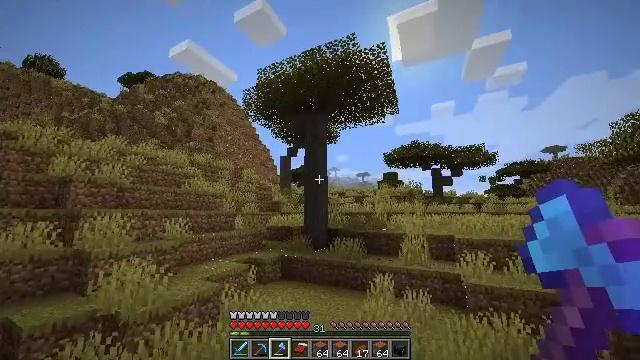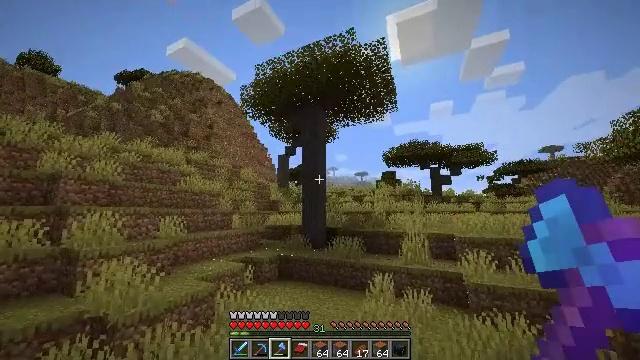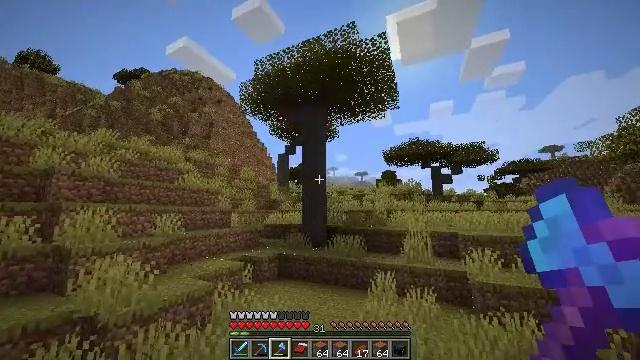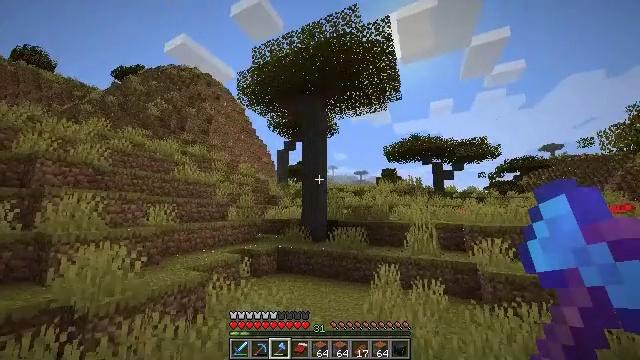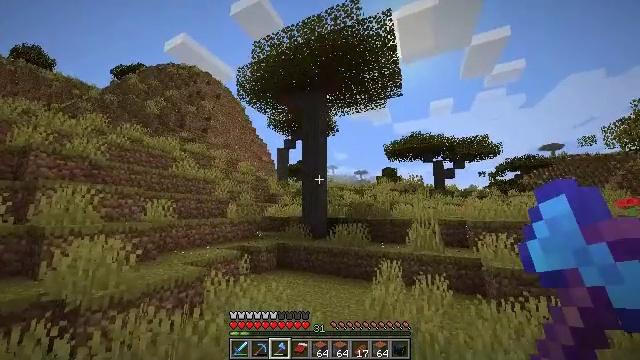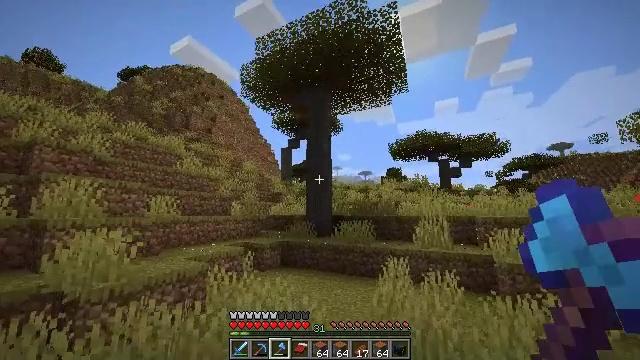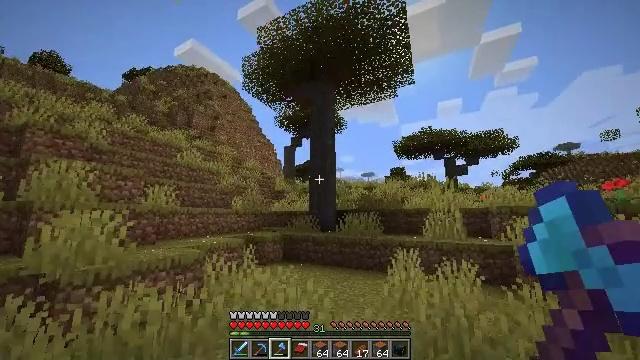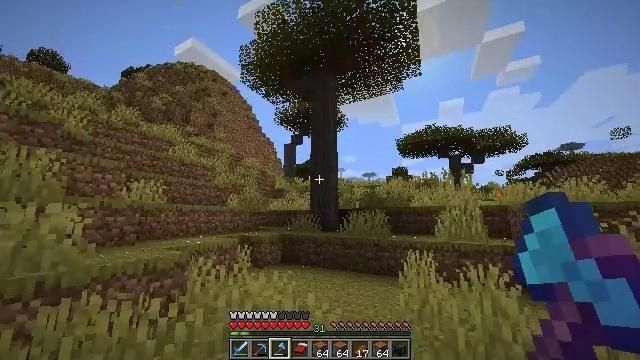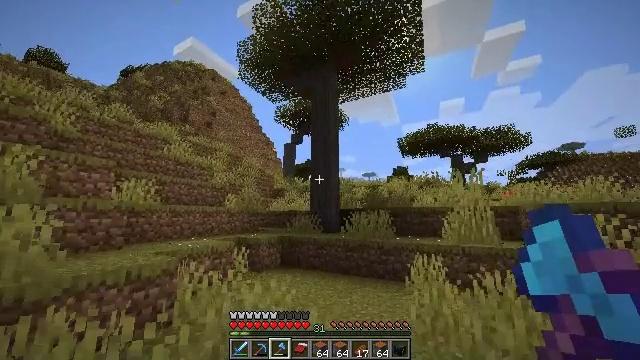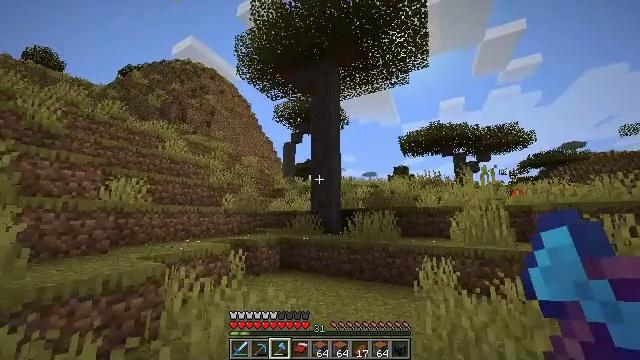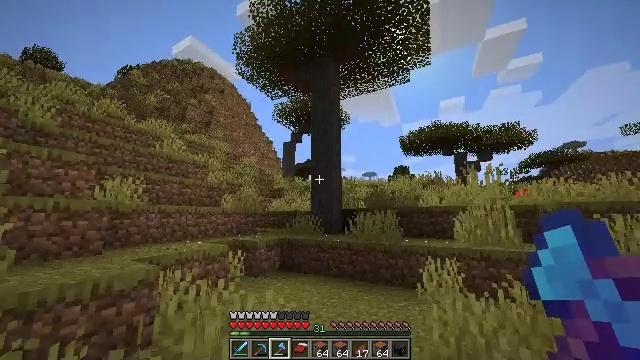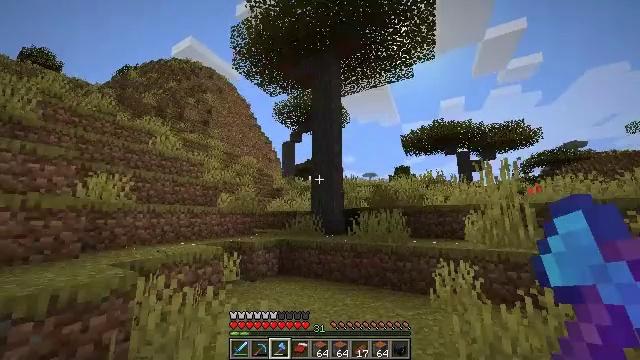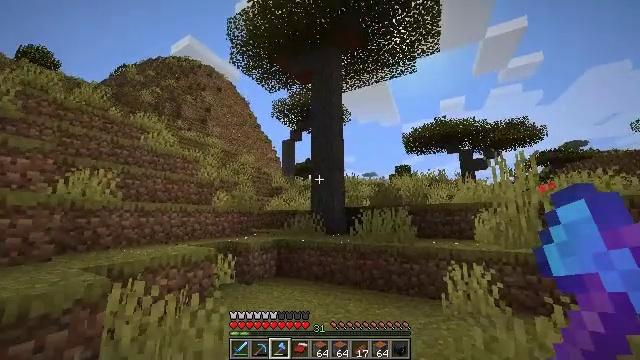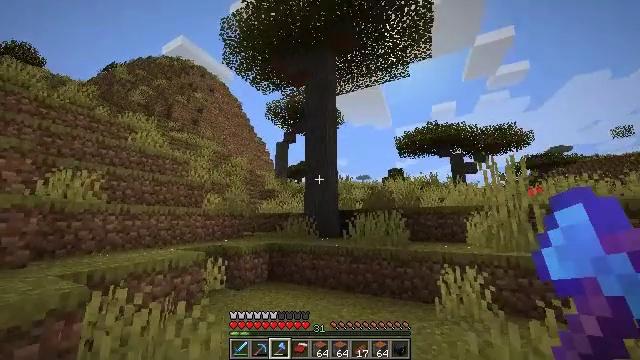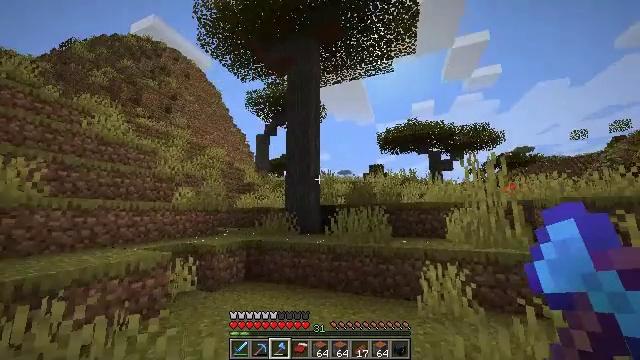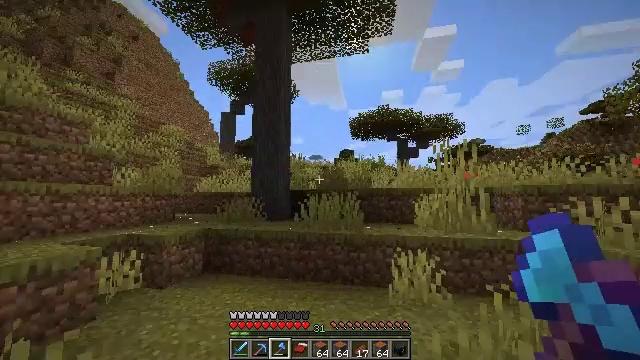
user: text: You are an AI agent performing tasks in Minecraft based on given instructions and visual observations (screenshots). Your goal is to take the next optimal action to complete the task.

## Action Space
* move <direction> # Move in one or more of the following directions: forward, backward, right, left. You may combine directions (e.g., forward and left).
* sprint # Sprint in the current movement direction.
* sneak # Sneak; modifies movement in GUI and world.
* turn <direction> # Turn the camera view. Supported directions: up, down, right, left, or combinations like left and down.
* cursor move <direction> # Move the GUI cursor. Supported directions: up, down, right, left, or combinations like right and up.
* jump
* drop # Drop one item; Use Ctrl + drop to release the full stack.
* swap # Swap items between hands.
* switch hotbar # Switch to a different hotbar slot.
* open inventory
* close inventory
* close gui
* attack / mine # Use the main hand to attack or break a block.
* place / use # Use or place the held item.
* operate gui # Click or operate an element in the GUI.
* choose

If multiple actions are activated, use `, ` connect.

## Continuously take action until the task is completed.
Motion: motion action
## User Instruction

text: Collect acacia logs by breaking the tree.
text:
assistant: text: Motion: move forward, sprint
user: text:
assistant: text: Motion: move forward, sprint
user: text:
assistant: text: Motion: move forward, sprint
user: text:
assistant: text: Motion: move forward, sprint
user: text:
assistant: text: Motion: move forward, sprint, turn left
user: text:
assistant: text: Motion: move forward, sprint
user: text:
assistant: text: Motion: move forward, sprint
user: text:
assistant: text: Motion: move forward, sprint
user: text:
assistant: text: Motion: move forward, sprint
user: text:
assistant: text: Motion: move forward, sprint
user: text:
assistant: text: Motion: move forward, sprint
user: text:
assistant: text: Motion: move forward, sprint
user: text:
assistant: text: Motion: move forward, sprint, turn right
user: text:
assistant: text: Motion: move forward, sprint, turn right and down
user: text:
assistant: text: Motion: move forward, sprint, turn right and down
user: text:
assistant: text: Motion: move forward, sprint, turn right and down
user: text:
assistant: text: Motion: move forward, sprint, turn right
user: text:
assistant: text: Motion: move forward, sprint
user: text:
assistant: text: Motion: move forward, sprint
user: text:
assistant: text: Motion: move forward, sprint
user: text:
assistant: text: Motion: move forward, sprint, turn left and down
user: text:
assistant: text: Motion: move forward, sprint, turn left and down
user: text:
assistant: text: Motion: move forward, sprint
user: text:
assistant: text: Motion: move forward, sprint
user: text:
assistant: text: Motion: move forward, sprint
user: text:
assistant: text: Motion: move forward, sprint, jump
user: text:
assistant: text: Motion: move forward, sprint, jump
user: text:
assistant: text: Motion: move forward, sprint, jump
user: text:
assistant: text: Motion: move forward, sprint, jump
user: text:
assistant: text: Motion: move forward, sprint